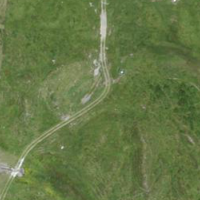
EUNIS habitat code: 31
Species observed at this site:
Parnassia palustris